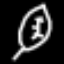
Label: leaf